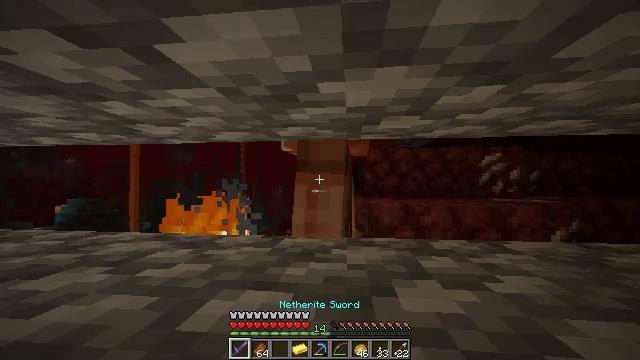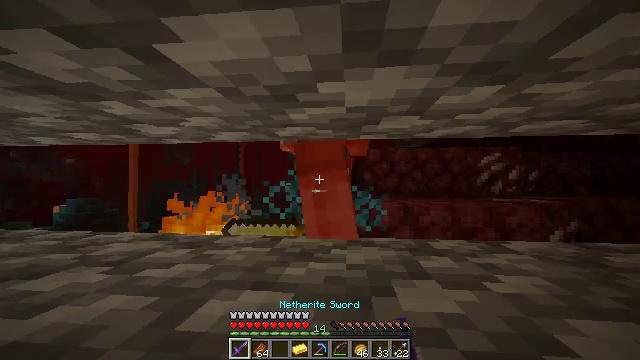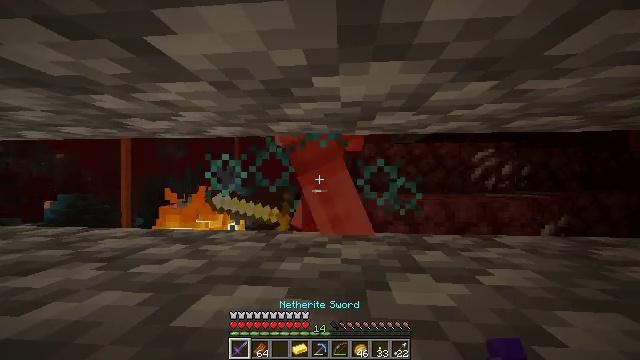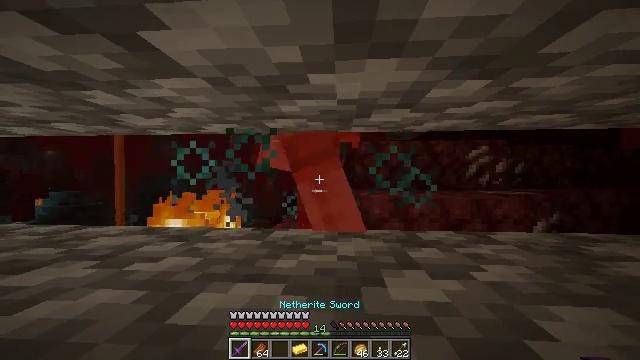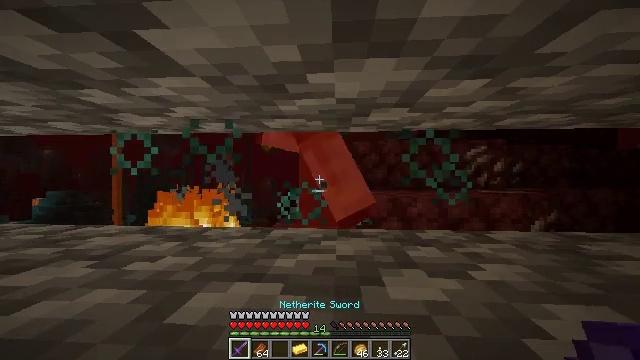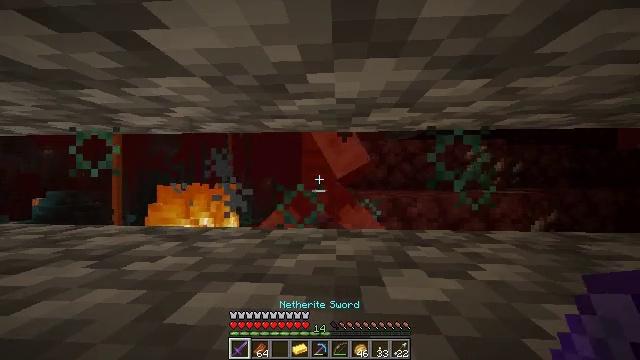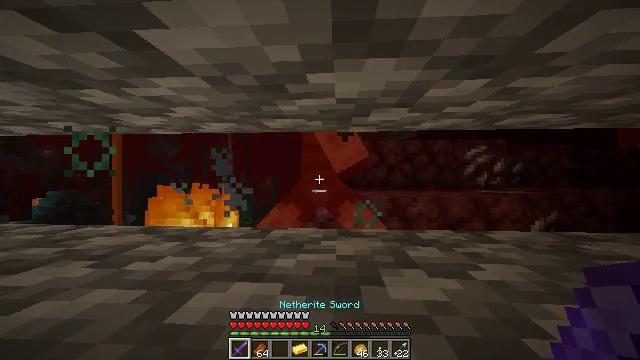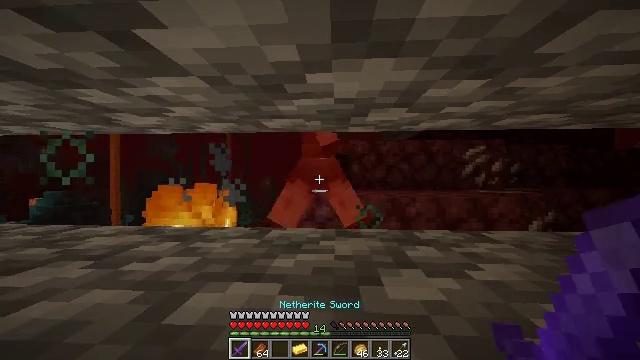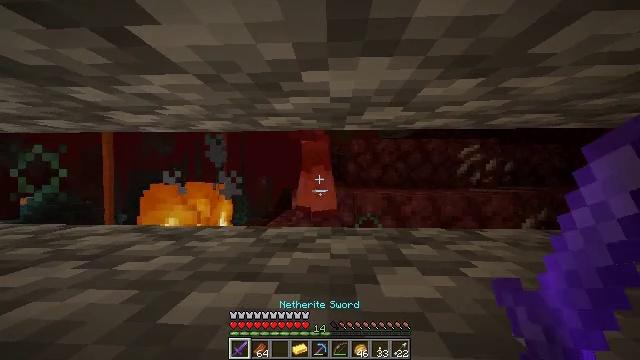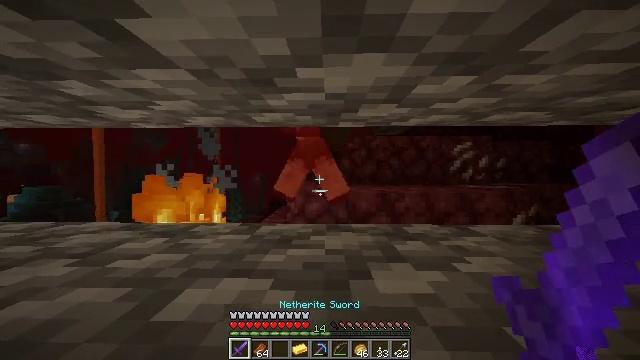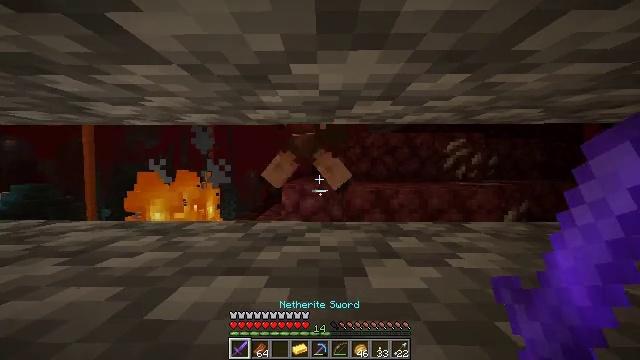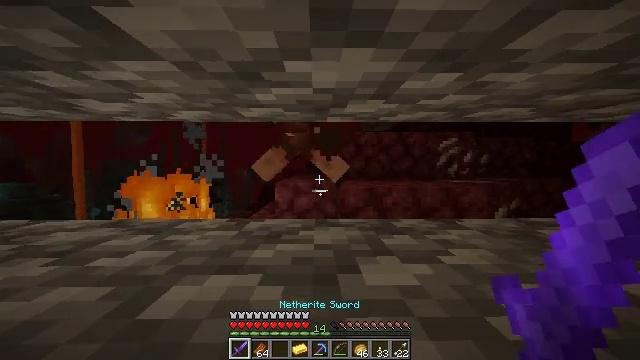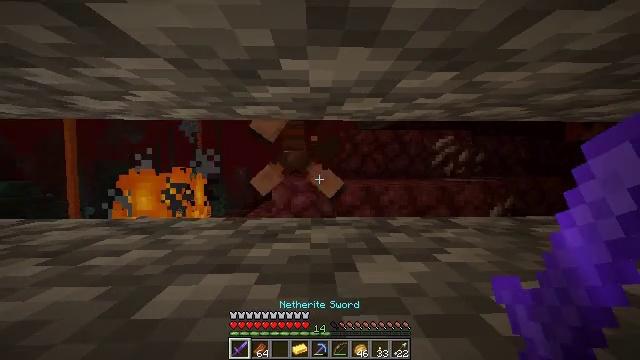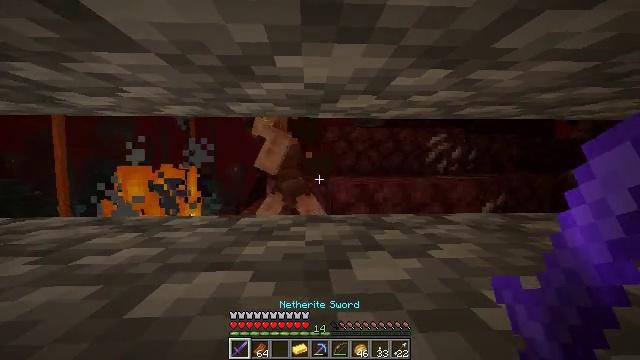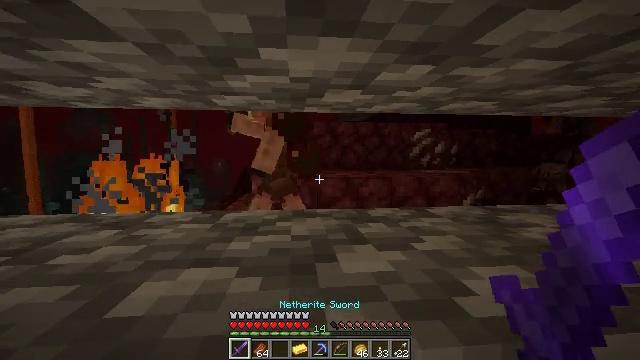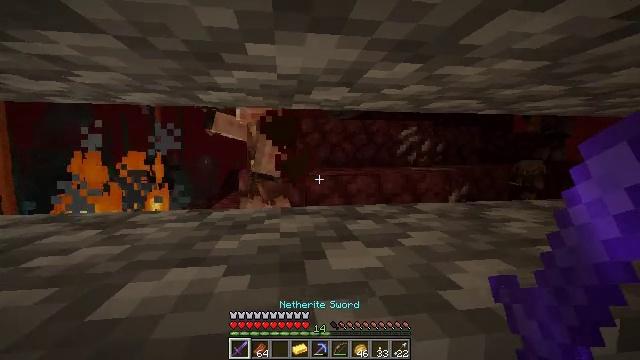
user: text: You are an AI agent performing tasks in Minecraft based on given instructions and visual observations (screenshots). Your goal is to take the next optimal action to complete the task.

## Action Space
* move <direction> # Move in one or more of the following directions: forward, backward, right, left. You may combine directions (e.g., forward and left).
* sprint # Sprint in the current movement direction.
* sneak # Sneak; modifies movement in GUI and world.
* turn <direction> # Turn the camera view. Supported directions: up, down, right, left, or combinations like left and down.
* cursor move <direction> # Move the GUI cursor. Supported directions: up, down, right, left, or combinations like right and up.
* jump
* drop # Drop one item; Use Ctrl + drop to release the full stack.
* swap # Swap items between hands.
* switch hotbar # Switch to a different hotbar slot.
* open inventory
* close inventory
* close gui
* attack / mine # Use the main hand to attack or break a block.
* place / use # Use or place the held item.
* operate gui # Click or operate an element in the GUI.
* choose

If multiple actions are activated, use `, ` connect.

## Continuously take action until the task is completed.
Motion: motion action
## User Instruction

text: Combat the piglin.
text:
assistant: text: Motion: no_op
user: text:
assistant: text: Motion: turn right and down
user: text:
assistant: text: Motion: no_op
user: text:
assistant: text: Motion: no_op
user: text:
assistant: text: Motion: no_op
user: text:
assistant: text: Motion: no_op
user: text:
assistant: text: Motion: no_op
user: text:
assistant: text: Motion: no_op
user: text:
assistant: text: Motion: turn right
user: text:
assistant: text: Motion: turn right
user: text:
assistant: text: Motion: turn right
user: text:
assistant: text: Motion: no_op
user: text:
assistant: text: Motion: turn right
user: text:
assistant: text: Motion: turn right and down
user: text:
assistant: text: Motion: turn right
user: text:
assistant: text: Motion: turn right
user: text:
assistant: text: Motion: turn right
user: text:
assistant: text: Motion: turn right
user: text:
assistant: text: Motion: turn right
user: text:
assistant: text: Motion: no_op
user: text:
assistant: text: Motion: no_op
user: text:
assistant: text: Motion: no_op
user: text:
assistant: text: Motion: no_op
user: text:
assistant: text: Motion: no_op
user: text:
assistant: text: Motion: no_op
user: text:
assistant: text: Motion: no_op
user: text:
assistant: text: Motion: no_op
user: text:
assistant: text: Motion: no_op
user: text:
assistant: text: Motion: no_op
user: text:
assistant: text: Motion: no_op